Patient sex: M
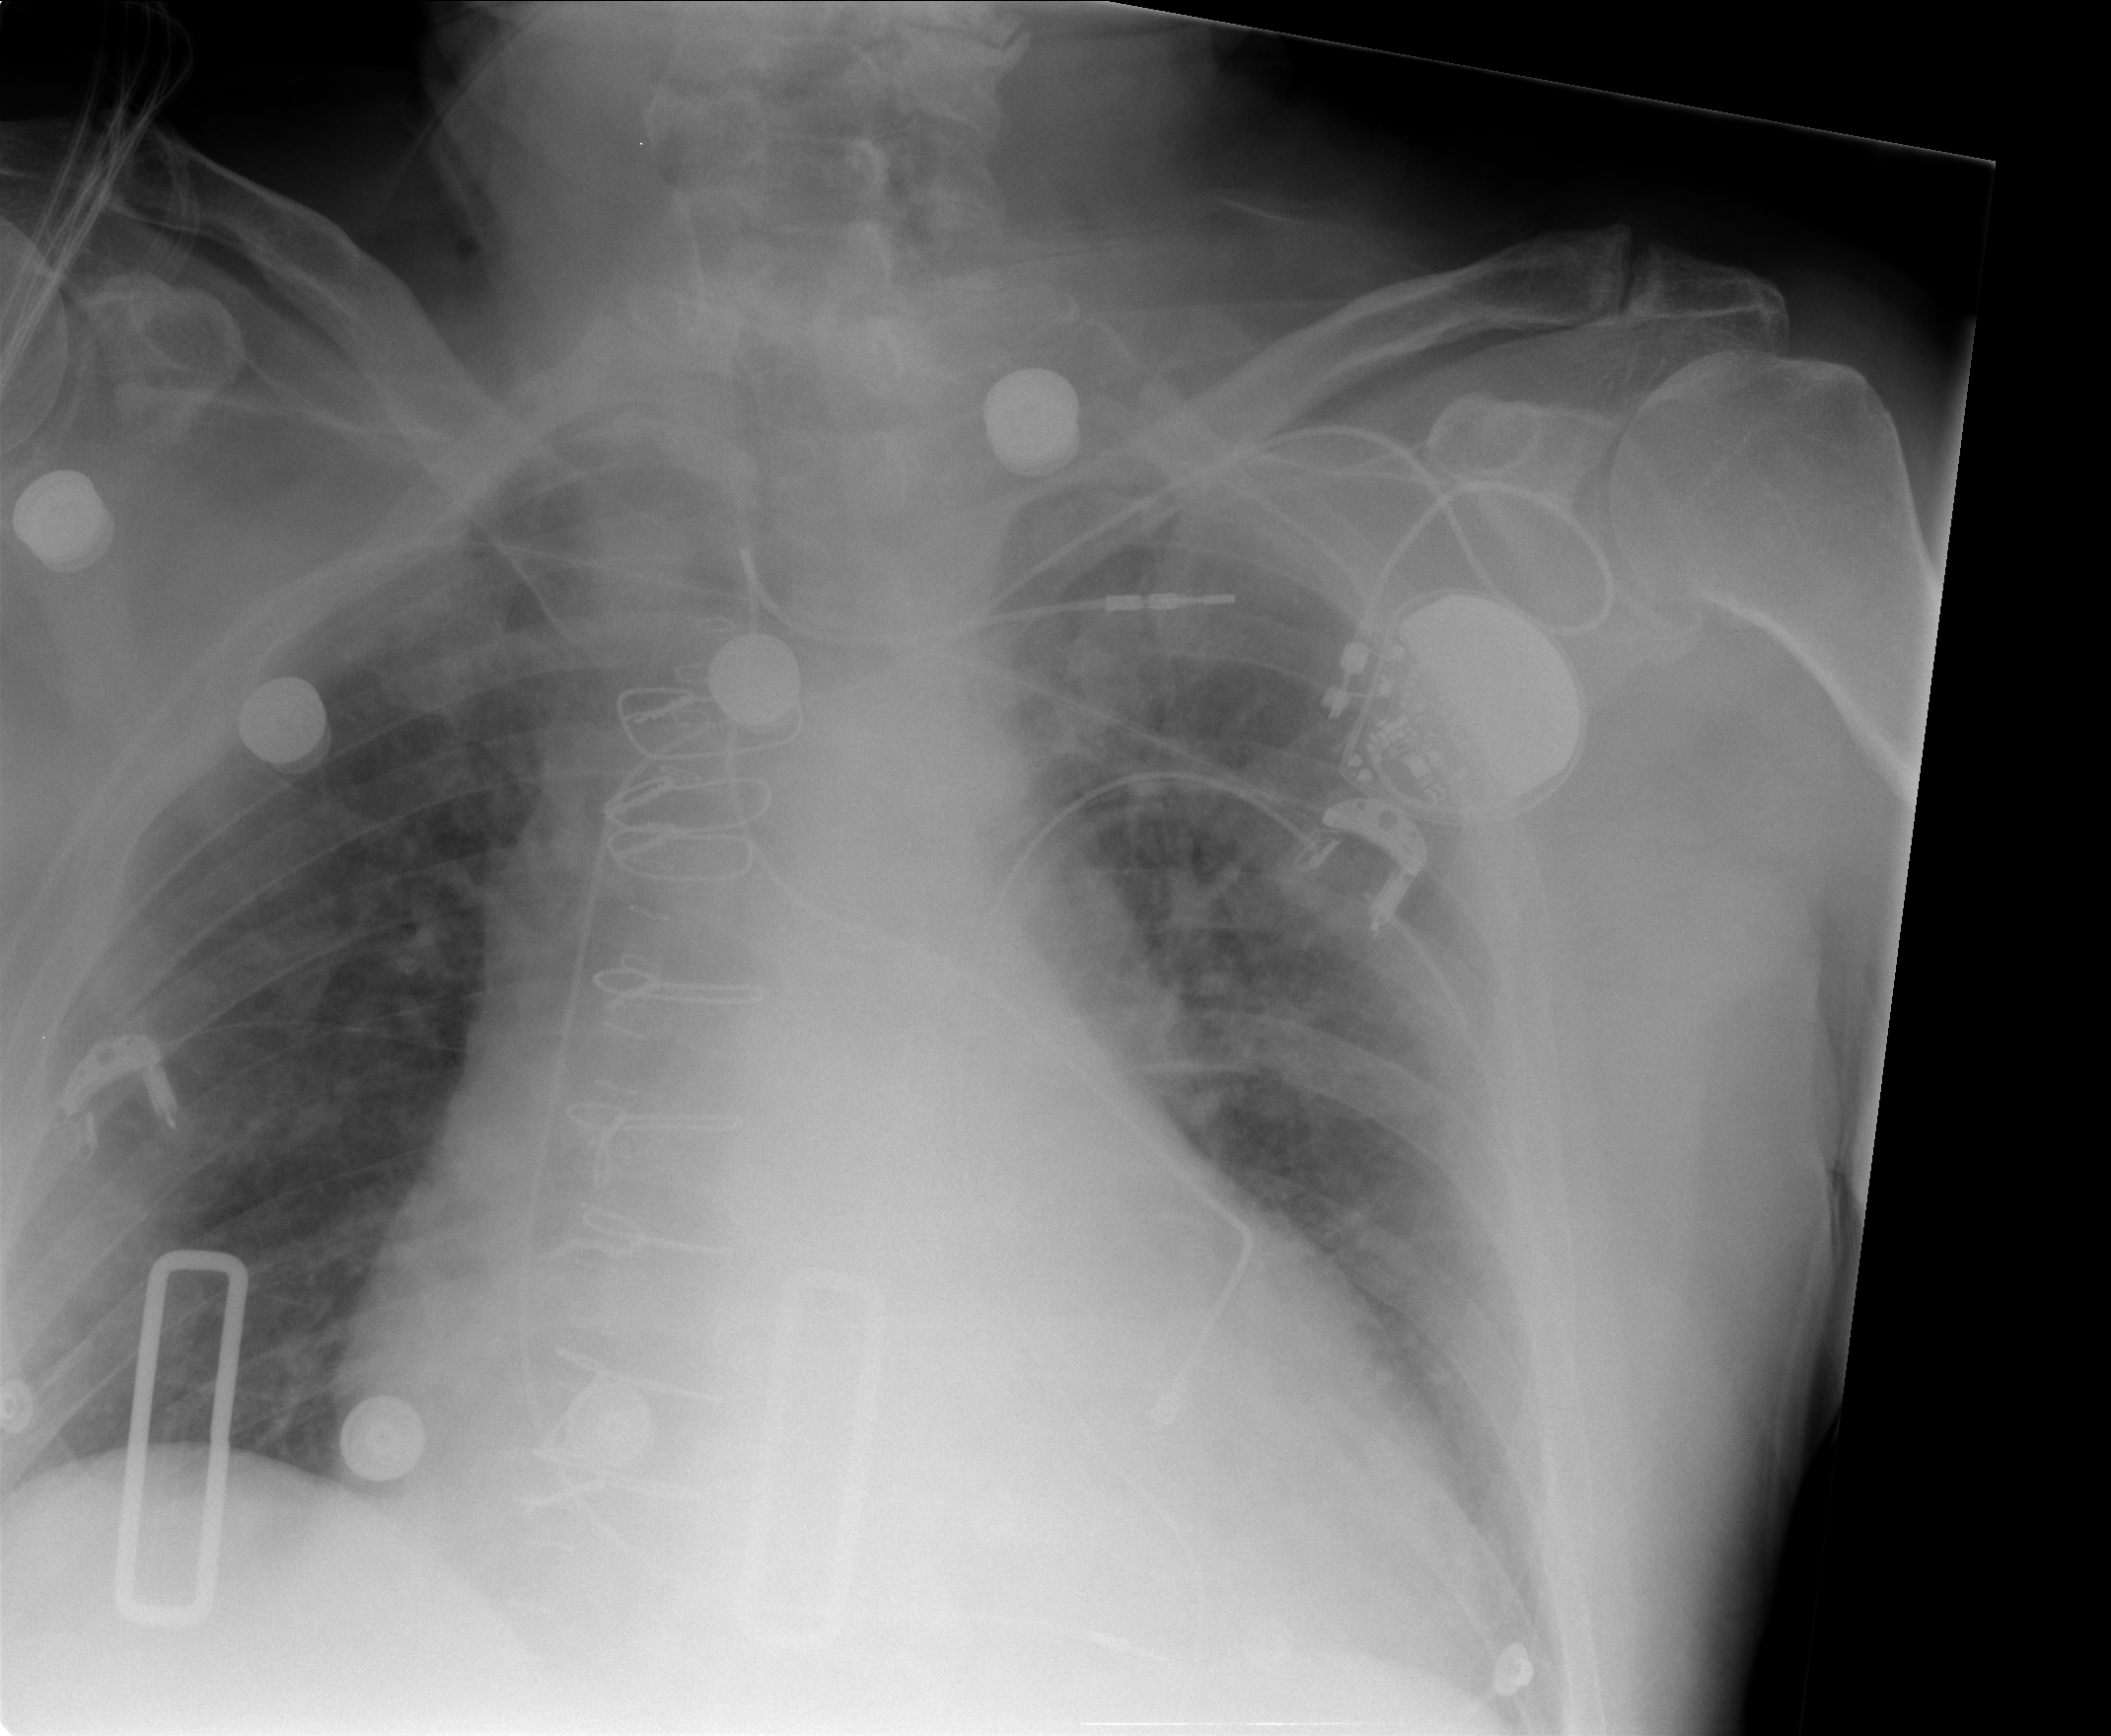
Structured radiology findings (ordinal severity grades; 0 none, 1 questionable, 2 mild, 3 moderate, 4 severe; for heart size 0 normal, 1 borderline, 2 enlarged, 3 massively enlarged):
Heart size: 3
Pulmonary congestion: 2
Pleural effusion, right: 0
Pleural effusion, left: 0
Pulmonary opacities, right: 0
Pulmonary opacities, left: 1
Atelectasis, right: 0
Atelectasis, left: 2